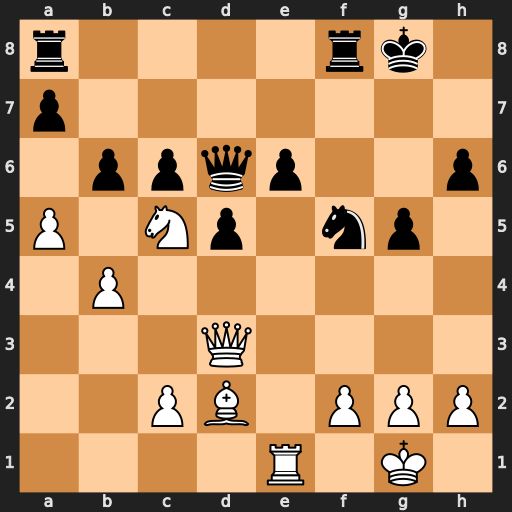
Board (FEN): r4rk1/p7/1ppqp2p/P1Np1np1/1P6/3Q4/2PB1PPP/4R1K1
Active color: w
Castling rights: -
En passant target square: -
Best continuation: Rxe6 Qc7 Rg6+ Kh7 Ne6